Interaction volume radius: 10 \u00c5
Interaction volume height: 30 \u00c5
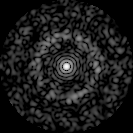
Disorder parameter: 0.8372